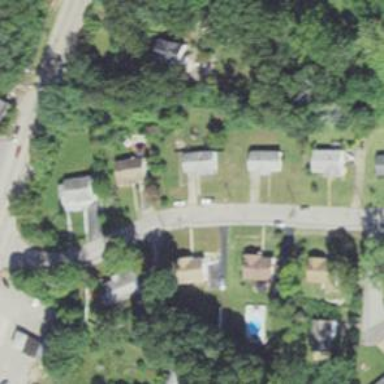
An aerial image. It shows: Residential driveway designated as service road.